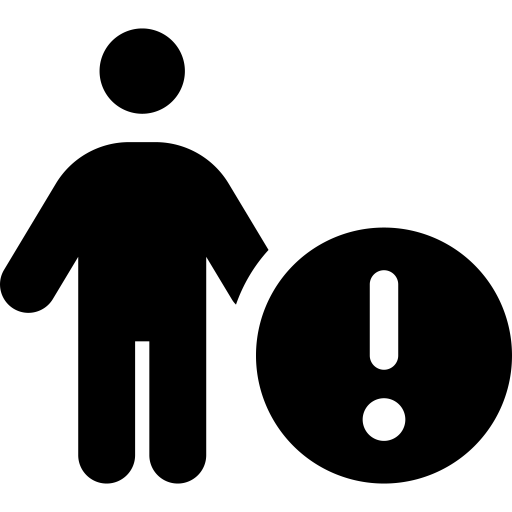
Tags: icon, FontAwesome, fa-icon, solid, person, circle, exclamation